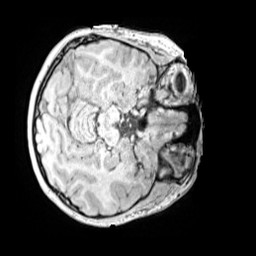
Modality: MP2RAGE
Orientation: axial
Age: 12
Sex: female
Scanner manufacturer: siemens
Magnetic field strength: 3 T
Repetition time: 4 s
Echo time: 0.00299 s